Question: I have one datagrid on my form and it's bound with DataTable
I use this code
'''
public void SetDataSource(DataTable dt)
{
dgr.DataSource = null;
dgr.AutoGenerateColumns = false;
dgr.DataSource = dt;
}
'''
Everytime I click on header or wants to change combobox the text in cells looks like overriden again and again. Never seen it before, look (this is after the fifth click on header)

The datagrid is readonly, nothing special is set I tried
Refresh method
Update method
Update datatable
and many others things but I gave it up ..
Any help will be appreciated
Thank you
Pat
'''
//
// dgr
//
this.dgr.AllowUserToAddRows = false;
this.dgr.AllowUserToDeleteRows = false;
this.dgr.Anchor = ((System.Windows.Forms.AnchorStyles)((((System.Windows.Forms.AnchorStyles.Top | System.Windows.Forms.AnchorStyles.Bottom)
| System.Windows.Forms.AnchorStyles.Left)
| System.Windows.Forms.AnchorStyles.Right)));
this.dgr.AutoSizeColumnsMode = System.Windows.Forms.DataGridViewAutoSizeColumnsMode.Fill;
this.dgr.BackgroundColor = System.Drawing.Color.Lavender;
dataGridViewCellStyle21.Alignment = System.Windows.Forms.DataGridViewContentAlignment.MiddleCenter;
dataGridViewCellStyle21.BackColor = System.Drawing.SystemColors.Control;
dataGridViewCellStyle21.Font = new System.Drawing.Font("Microsoft Sans Serif", 8.25F, System.Drawing.FontStyle.Regular, System.Drawing.GraphicsUnit.Point, ((byte)(0)));
dataGridViewCellStyle21.ForeColor = System.Drawing.SystemColors.WindowText;
dataGridViewCellStyle21.SelectionBackColor = System.Drawing.SystemColors.Highlight;
dataGridViewCellStyle21.SelectionForeColor = System.Drawing.SystemColors.HighlightText;
dataGridViewCellStyle21.WrapMode = System.Windows.Forms.DataGridViewTriState.True;
this.dgr.ColumnHeadersDefaultCellStyle = dataGridViewCellStyle21;
this.dgr.ColumnHeadersHeightSizeMode = System.Windows.Forms.DataGridViewColumnHeadersHeightSizeMode.AutoSize;
this.dgr.Columns.AddRange(new System.Windows.Forms.DataGridViewColumn[] {
this.Title,
this.SKU,
this.Popularity,
this.Profitability,
this.Qty,
this.Score,
this.EPT,
this.QPPF,
this.Overall,
this.URL});
this.dgr.EditMode = System.Windows.Forms.DataGridViewEditMode.EditOnEnter;
this.dgr.Enabled = false;
this.dgr.Location = new System.Drawing.Point(12, 60);
this.dgr.MultiSelect = false;
this.dgr.Name = "dgr";
this.dgr.RowHeadersWidth = 22;
dataGridViewCellStyle30.BackColor = System.Drawing.Color.Transparent;
this.dgr.RowsDefaultCellStyle = dataGridViewCellStyle30;
this.dgr.Size = new System.Drawing.Size(1292, 500);
this.dgr.TabIndex = 4;
this.dgr.CellDoubleClick += new System.Windows.Forms.DataGridViewCellEventHandler(this.dgr_CellDoubleClick);
this.dgr.CellMouseClick += new System.Windows.Forms.DataGridViewCellMouseEventHandler(this.dgr_CellMouseClick);
this.dgr.DataBindingComplete += new System.Windows.Forms.DataGridViewBindingCompleteEventHandler(this.dgr_DataBindingComplete);
this.dgr.MouseMove += new System.Windows.Forms.MouseEventHandler(this.dgr_MouseMove);
'''
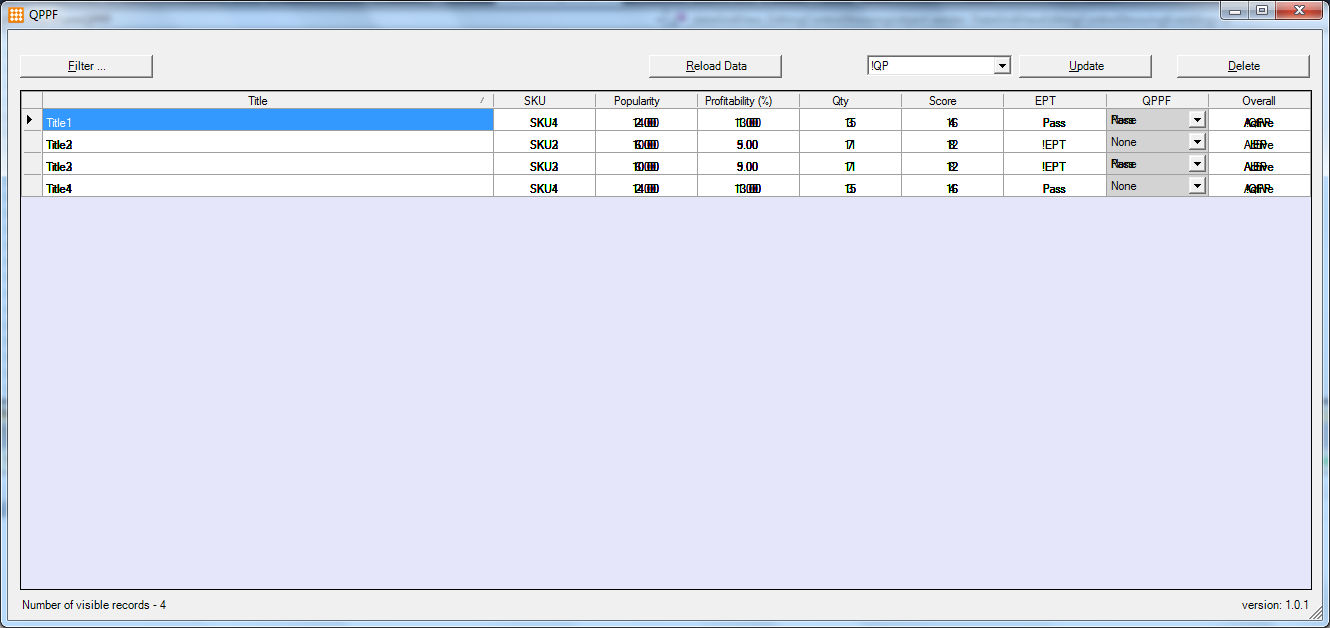
Answer: I don't know how you managed to set this 'dataGridViewCellStyle30.BackColor = System.Drawing.Color.Transparent;', but it is making all of your problems, try to change that. It basically doesn't refill your background and new text is drawn over the previous one. Change this to some other color in your dataGridViewCellStyle30.